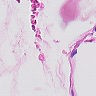
Metastatic tissue present: no